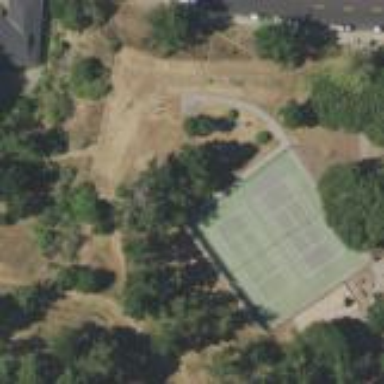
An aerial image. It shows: Tennis court on the leisure land pitch.